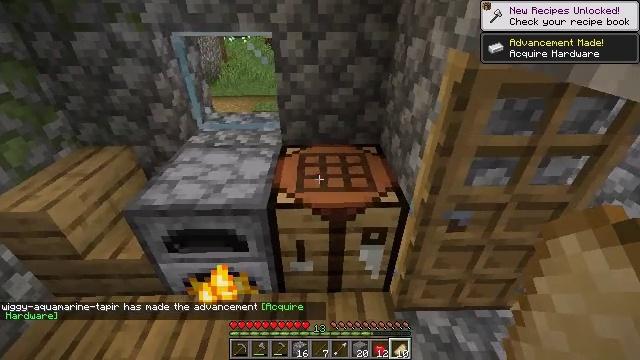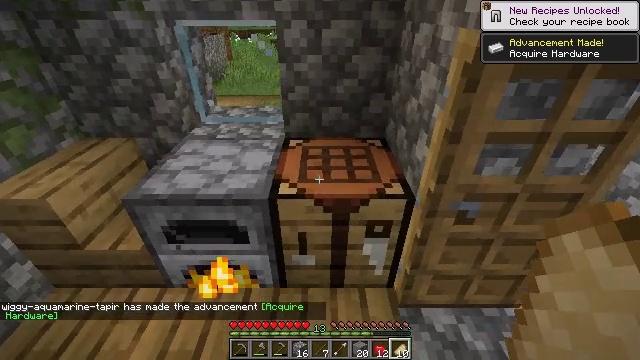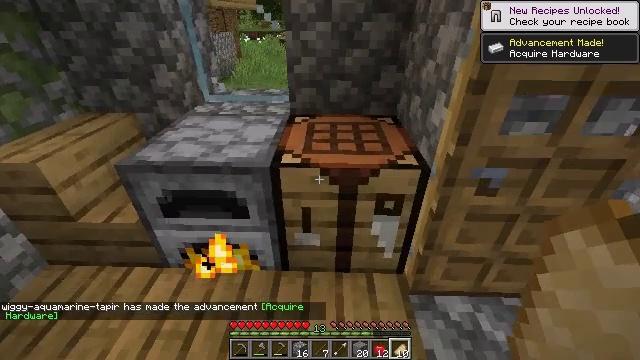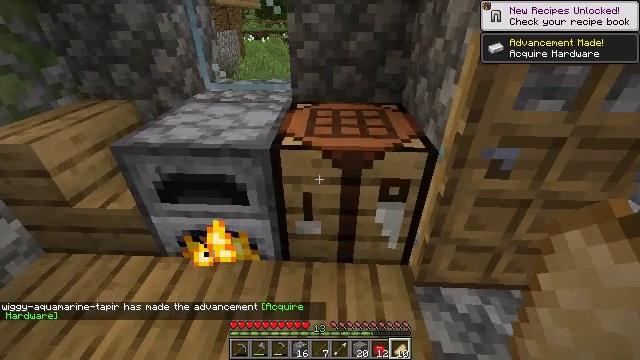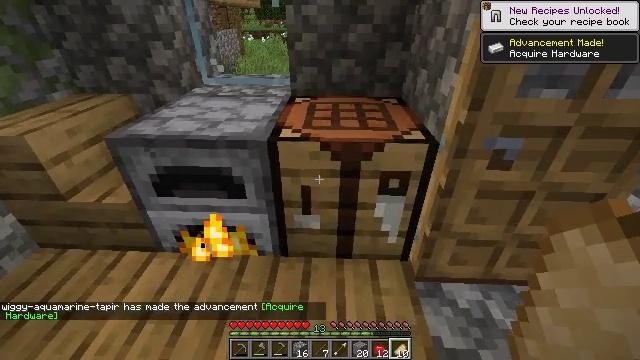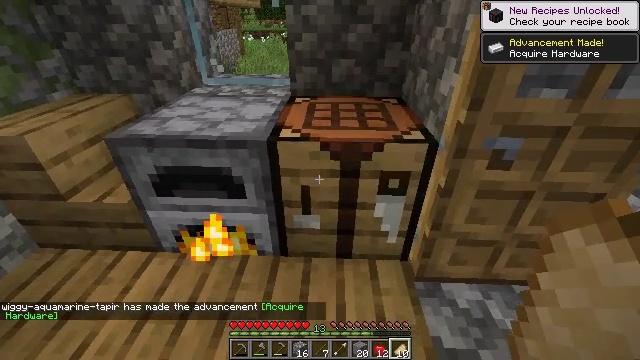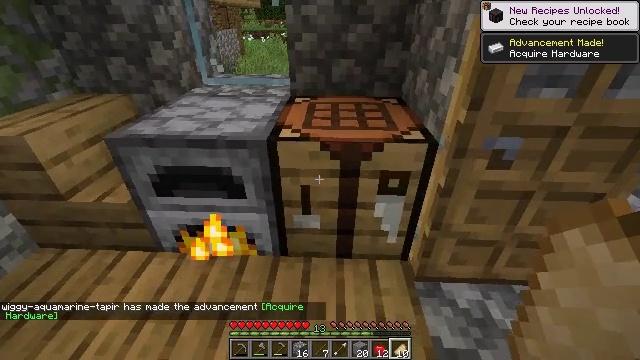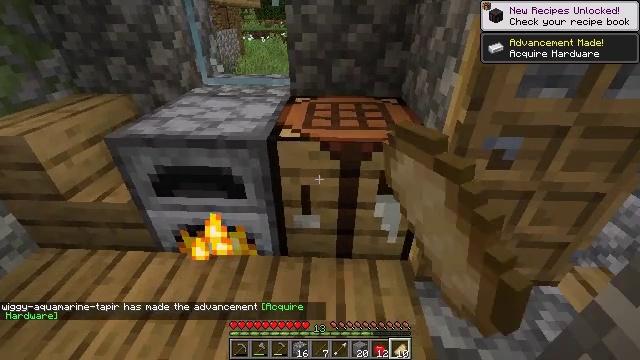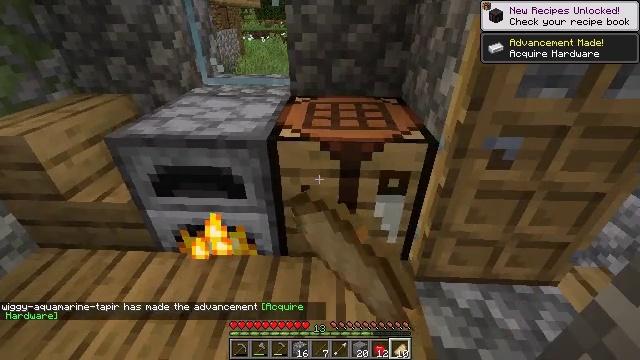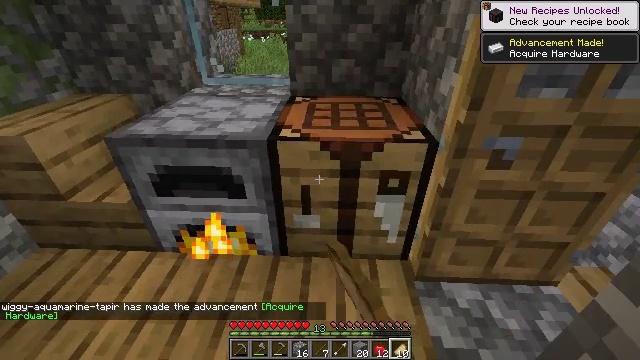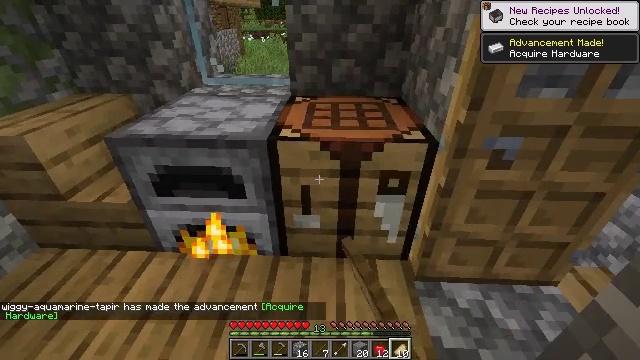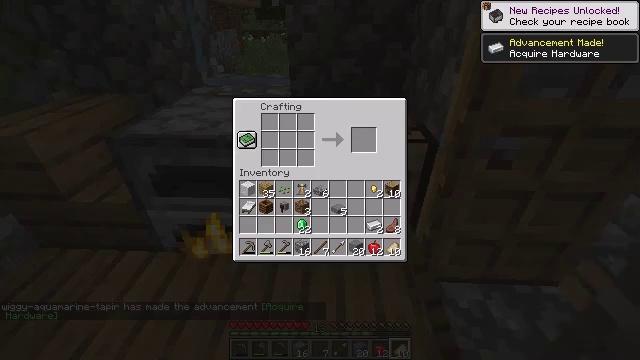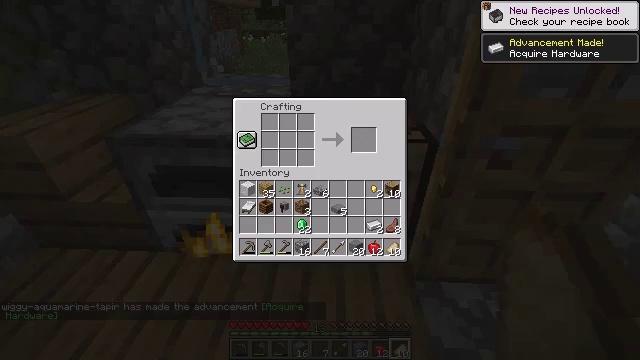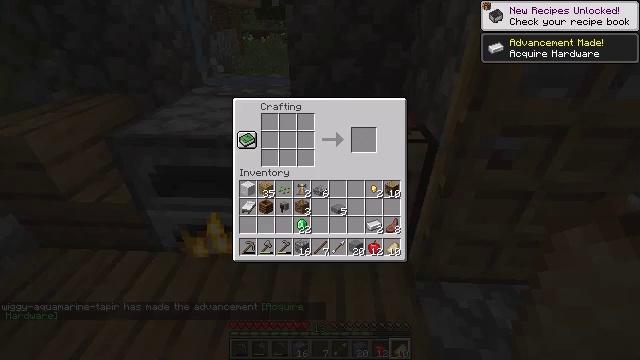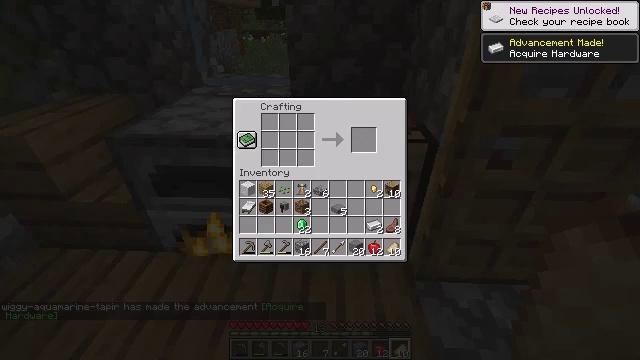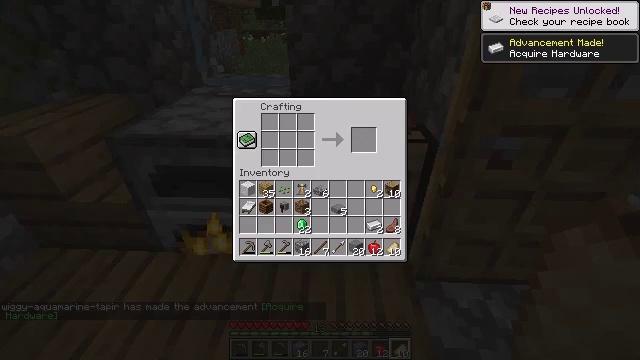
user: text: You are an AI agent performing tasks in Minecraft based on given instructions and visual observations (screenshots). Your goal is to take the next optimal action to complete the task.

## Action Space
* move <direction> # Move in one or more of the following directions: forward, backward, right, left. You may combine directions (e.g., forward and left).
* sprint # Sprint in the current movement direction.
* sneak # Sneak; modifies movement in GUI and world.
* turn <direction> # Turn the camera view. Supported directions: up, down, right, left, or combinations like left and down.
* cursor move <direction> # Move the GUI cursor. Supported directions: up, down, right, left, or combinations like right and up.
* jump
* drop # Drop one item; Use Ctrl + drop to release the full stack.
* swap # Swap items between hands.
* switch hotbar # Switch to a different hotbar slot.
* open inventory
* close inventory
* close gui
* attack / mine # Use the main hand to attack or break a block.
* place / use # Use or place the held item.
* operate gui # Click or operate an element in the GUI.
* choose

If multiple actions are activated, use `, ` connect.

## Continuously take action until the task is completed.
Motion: motion action
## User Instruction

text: Combine materials on the crafting table to create a smithing table.
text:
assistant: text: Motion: turn left
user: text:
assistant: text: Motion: turn left
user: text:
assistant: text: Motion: no_op
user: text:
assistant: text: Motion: no_op
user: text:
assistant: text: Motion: no_op
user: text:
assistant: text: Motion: use / place
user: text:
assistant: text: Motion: use / place
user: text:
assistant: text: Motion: use / place
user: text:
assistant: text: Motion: no_op
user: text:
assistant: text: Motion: no_op
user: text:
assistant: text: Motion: cursor move right and up, open gui
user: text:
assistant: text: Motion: no_op
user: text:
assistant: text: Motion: no_op
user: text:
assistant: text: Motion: no_op
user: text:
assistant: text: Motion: no_op
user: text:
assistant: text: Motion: no_op
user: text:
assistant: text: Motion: no_op
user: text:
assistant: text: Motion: no_op
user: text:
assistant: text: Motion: no_op
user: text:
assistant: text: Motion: no_op
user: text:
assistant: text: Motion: no_op
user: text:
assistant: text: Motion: no_op
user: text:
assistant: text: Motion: cursor move left and down
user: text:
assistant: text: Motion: no_op
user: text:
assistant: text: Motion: no_op
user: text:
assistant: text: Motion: no_op
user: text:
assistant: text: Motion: no_op
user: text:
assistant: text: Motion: cursor move left and up
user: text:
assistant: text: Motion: cursor move left
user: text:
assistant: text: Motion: no_op